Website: macys
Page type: review-order
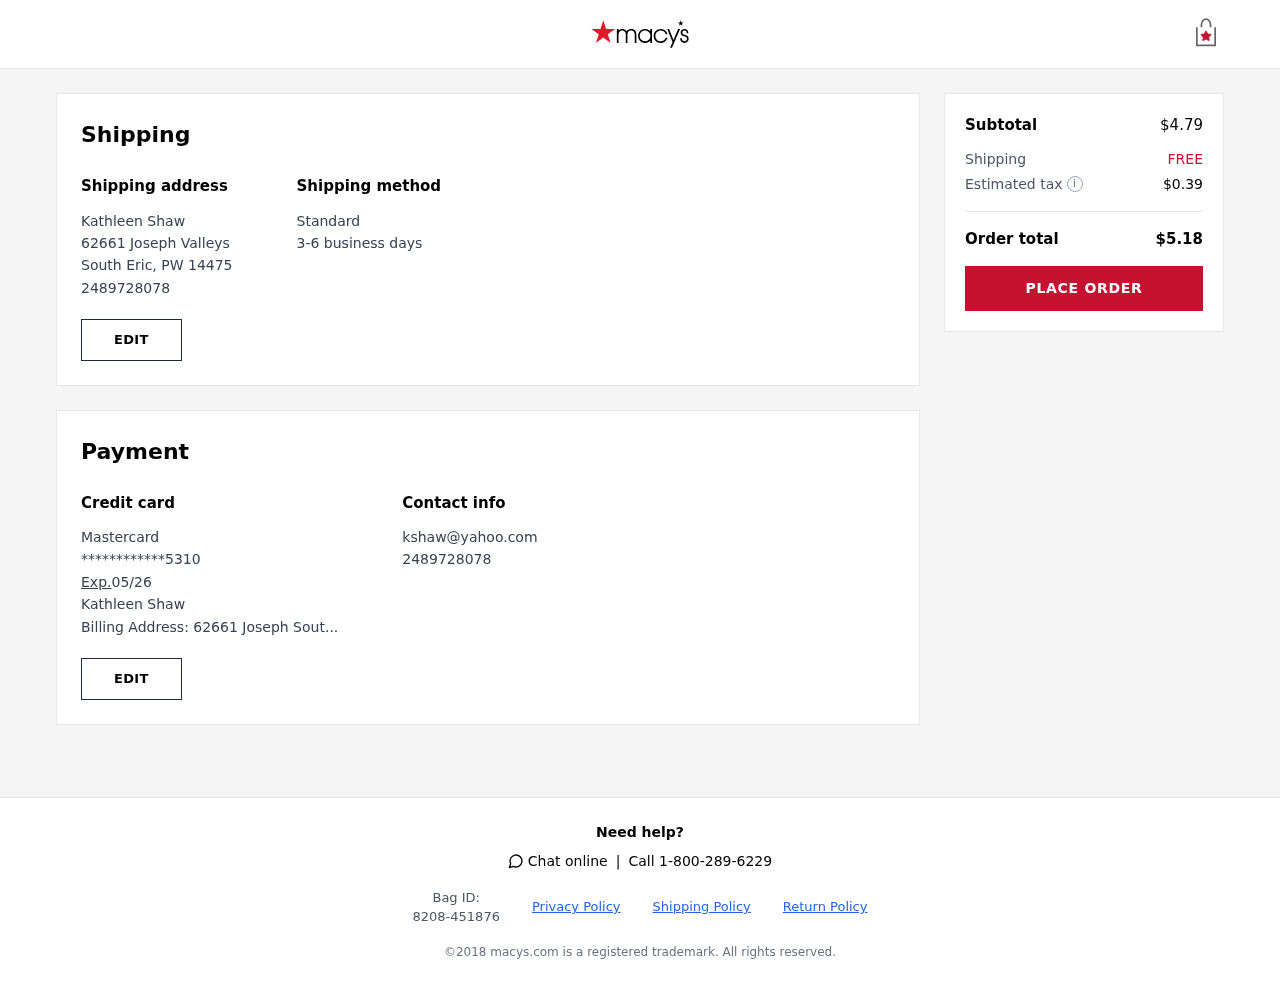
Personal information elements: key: PII_CARD_EXPIRY
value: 05/26
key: PII_CARD_LAST4
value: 5310
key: PII_CARD_TYPE
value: Mastercard
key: PII_CITY
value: South Eric
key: PII_EMAIL
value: kshaw@yahoo.com
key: PII_FULLNAME
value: Kathleen Shaw
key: PII_PHONE
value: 2489728078
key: PII_POSTCODE
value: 14475
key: PII_STATE_ABBR
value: PW
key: PII_STREET
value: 62661 Joseph Valleys
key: PII_FIRSTNAME
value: Kathleen
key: PII_LASTNAME
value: Shaw
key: PII_FULLNAME2
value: Kathleen Shaw
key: PII_FULLNAME3
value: Kathleen Shaw
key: PII_FIRSTNAME2
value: Kathleen
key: PII_FIRSTNAME3
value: Kathleen
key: PII_LASTNAME2
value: Shaw
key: PII_LASTNAME3
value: Shaw
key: PII_FIRSTNAME_DERIVED
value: Kathleen
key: PII_LASTNAME_DERIVED
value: Shaw
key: PII_FULLNAME_DERIVED
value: Kathleen Shaw
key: PII_NAME_FULL_DERIVED
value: Kathleen Shaw
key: PII_BILLING_ADDRESS
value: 62661 Joseph Sout
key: PII_PHONE_LINE
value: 8078
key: PII_PHONE_SUFFIX
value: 8078
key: PII_PHONE2
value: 2489728078
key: PII_PHONE3
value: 2489728078
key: PII_PHONE_NUMERIC
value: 2489728078
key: PII_PHONE_LINE_NUMERIC
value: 8078
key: PII_PHONE_SUFFIX_NUMERIC
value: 8078
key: PII_PHONE2_NUMERIC
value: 2489728078
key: PII_PHONE3_NUMERIC
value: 2489728078
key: PII_PHONE_DIGITS
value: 2489728078
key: PII_PHONE_LAST4
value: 8078
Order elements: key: ORDER_SUBTOTAL
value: $4.79
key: ORDER_SHIPPING_COST
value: FREE
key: ORDER_TAX
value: $0.39
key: ORDER_TOTAL
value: $5.18